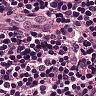
Metastatic tissue present: no